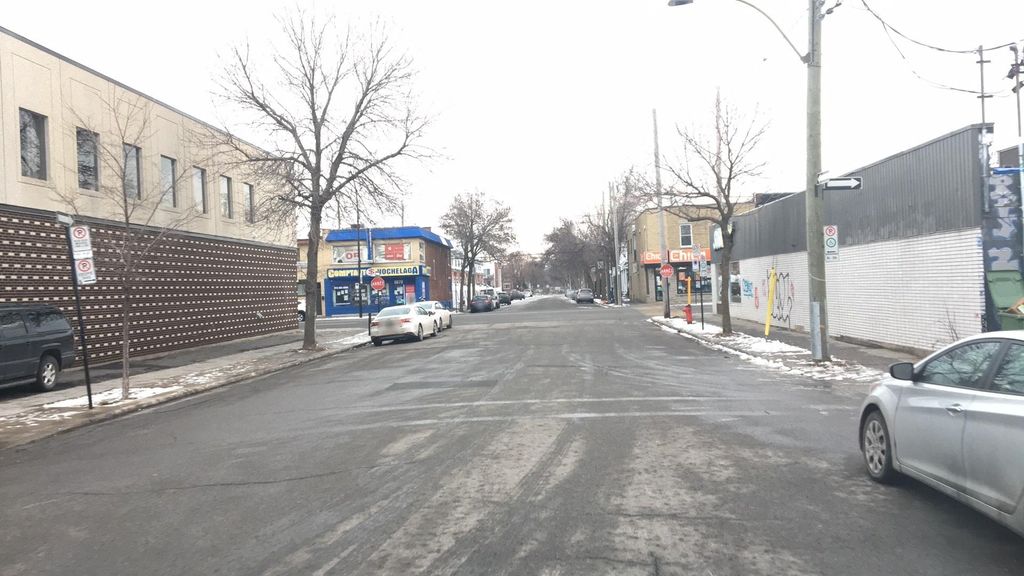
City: montreal